Interaction volume radius: 10 \u00c5
Interaction volume height: 25 \u00c5
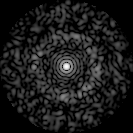
Disorder parameter: 0.8267